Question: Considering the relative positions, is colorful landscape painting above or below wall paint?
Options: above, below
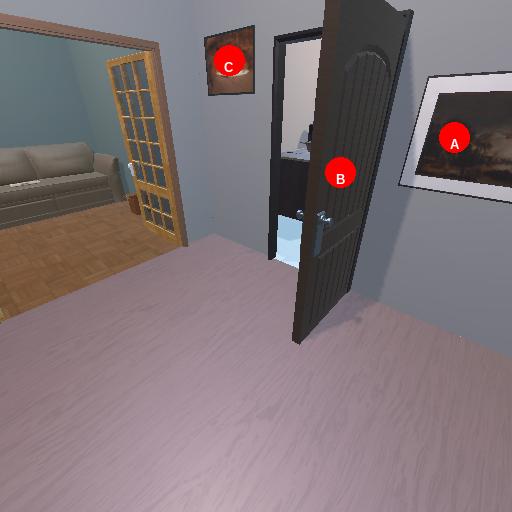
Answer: above